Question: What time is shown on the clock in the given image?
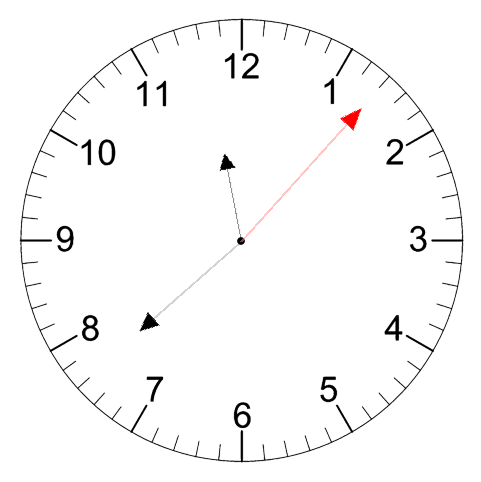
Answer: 11:38:07